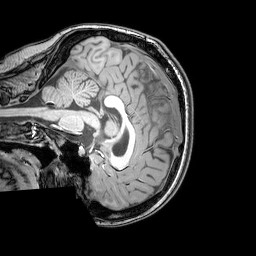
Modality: T1w
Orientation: sagittal
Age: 22
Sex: female
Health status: healthy
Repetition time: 0.081 s
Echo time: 0.037 s